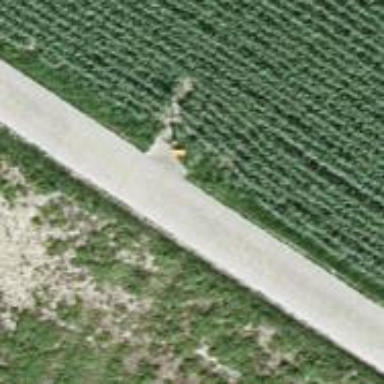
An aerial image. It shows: Pole with roof-covered pipeline marker.